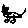
Label: cat